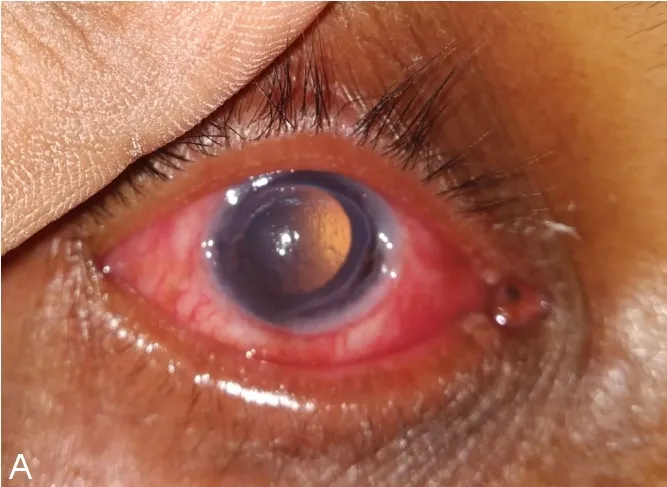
Pre-operative picture of RE showing Mooren's ulcer with impending perforation.
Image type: medical_photograph (other_medical_photograph)